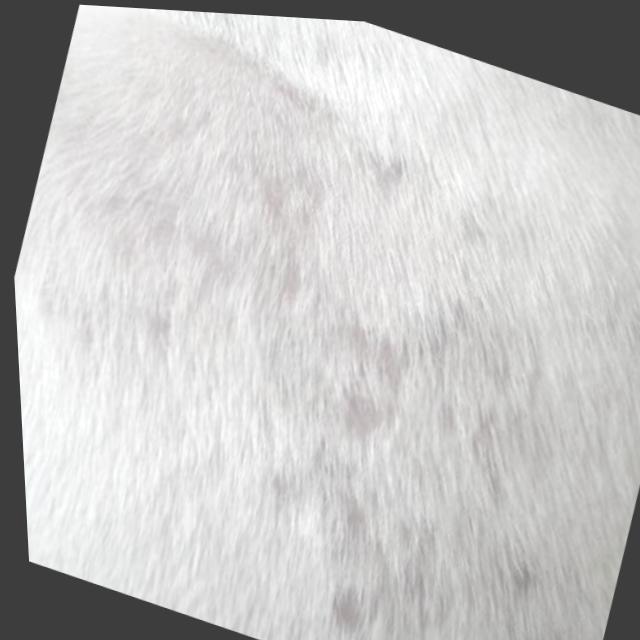
Canine hypersensitivity reaction — allergic skin response with urticaria, erythema, pruritus, and angioedema. May be food, environmental, or flea allergy related.